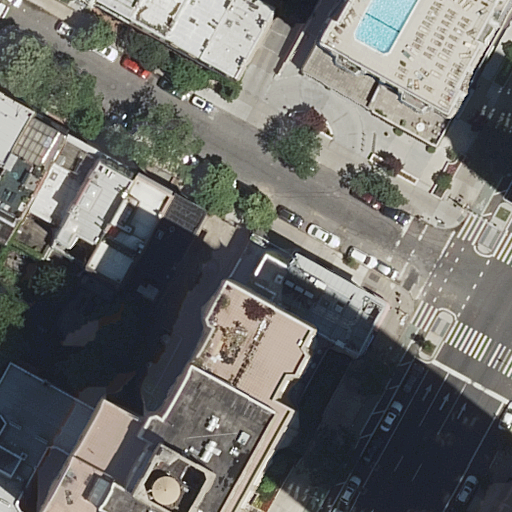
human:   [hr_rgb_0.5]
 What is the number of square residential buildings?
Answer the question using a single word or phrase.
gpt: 0

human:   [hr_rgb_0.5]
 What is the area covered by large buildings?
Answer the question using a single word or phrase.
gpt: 1251m2

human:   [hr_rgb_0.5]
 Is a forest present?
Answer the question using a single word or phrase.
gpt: no

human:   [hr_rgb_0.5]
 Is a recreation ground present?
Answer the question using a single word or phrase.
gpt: no

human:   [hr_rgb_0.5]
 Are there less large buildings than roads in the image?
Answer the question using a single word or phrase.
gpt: yes

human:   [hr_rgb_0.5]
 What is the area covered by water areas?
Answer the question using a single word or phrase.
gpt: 0m2

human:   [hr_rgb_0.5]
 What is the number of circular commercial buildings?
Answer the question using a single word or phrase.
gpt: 0

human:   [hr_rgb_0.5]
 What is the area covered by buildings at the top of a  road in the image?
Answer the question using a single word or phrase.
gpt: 1461m2

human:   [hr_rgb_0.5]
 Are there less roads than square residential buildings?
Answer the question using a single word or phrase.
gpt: no

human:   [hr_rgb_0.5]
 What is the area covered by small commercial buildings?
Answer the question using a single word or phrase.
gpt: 0m2

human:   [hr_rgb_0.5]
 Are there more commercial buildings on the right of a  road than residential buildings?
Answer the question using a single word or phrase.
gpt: no

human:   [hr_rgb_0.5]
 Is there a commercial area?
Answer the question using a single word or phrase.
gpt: no

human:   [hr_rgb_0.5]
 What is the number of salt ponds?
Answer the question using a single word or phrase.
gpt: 0

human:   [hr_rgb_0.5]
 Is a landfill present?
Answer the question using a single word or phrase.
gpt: no

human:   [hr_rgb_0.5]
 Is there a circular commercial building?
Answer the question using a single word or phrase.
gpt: no

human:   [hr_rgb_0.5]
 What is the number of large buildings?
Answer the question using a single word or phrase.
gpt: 1

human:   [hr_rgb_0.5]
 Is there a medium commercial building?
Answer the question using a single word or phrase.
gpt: no

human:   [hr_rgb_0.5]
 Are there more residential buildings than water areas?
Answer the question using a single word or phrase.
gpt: yes

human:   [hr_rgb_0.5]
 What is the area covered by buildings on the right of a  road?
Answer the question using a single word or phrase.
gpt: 330m2

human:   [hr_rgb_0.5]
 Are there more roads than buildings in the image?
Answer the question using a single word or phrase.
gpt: no

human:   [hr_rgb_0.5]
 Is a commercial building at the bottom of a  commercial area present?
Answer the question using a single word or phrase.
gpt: no

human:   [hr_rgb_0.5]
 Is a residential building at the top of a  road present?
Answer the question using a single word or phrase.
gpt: yes

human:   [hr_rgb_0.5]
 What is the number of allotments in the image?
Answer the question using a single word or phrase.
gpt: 0

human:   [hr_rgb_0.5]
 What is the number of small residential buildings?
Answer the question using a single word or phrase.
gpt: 6

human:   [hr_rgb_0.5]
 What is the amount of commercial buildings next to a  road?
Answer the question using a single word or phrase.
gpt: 0

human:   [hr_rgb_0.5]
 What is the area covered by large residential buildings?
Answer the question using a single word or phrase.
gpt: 1251m2

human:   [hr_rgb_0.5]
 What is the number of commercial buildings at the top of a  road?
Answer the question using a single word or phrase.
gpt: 0

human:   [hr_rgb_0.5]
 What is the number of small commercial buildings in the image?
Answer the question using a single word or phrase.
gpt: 0

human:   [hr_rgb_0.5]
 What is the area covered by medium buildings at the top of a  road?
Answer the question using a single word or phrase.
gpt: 1231m2

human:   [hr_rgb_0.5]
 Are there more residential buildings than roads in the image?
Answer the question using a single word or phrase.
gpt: yes

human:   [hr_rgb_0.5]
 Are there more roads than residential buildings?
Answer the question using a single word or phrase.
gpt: no

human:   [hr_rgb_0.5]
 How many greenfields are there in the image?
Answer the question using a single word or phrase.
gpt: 0

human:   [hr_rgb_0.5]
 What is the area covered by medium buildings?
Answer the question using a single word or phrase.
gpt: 1337m2

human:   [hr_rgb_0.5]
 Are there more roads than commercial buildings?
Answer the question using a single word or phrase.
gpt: yes

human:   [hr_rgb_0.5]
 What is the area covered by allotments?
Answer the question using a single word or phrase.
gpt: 0m2

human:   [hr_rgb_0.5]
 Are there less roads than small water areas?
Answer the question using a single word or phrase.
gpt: no